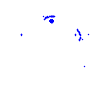
Particle: pion